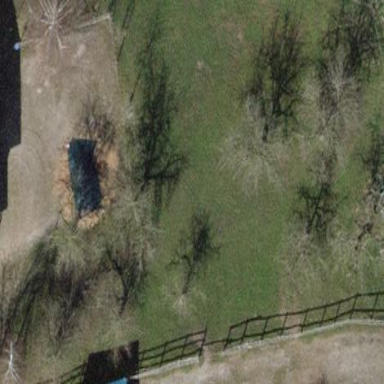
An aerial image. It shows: Orchard.